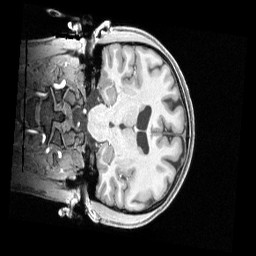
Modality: T1w
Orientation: coronal
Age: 23
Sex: female
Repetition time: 2.4 s
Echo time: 0.00222 s